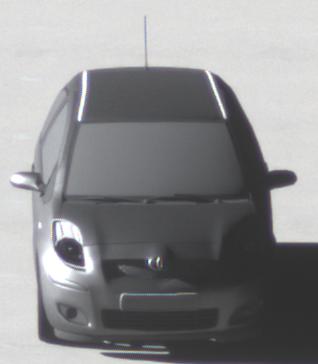
Make: Toyota
Model: Yaris 1.0
Detailed model: Yaris (XP13)
Model produced from: 2011/10
Model produced until: 2014/08
Doors: 3
Color: gray
Road condition: dry road
Daytime: morning or afternoon
Contrast: high contrast